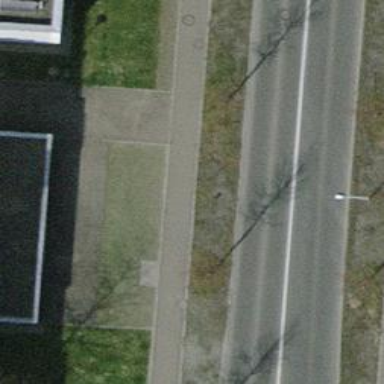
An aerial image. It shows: Footway surfaced with paving stones.